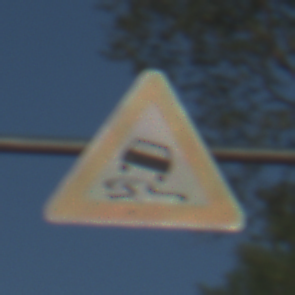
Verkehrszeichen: SchleuderOderRutschgefahr
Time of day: MorningAfternoon
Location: Outdoor (RoadRail)
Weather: Clear
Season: NotSpecified
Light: Natural